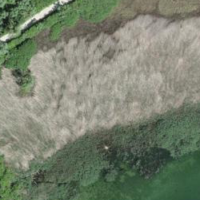
EUNIS habitat code: 21
Species observed at this site:
Lythrum salicaria